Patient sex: M
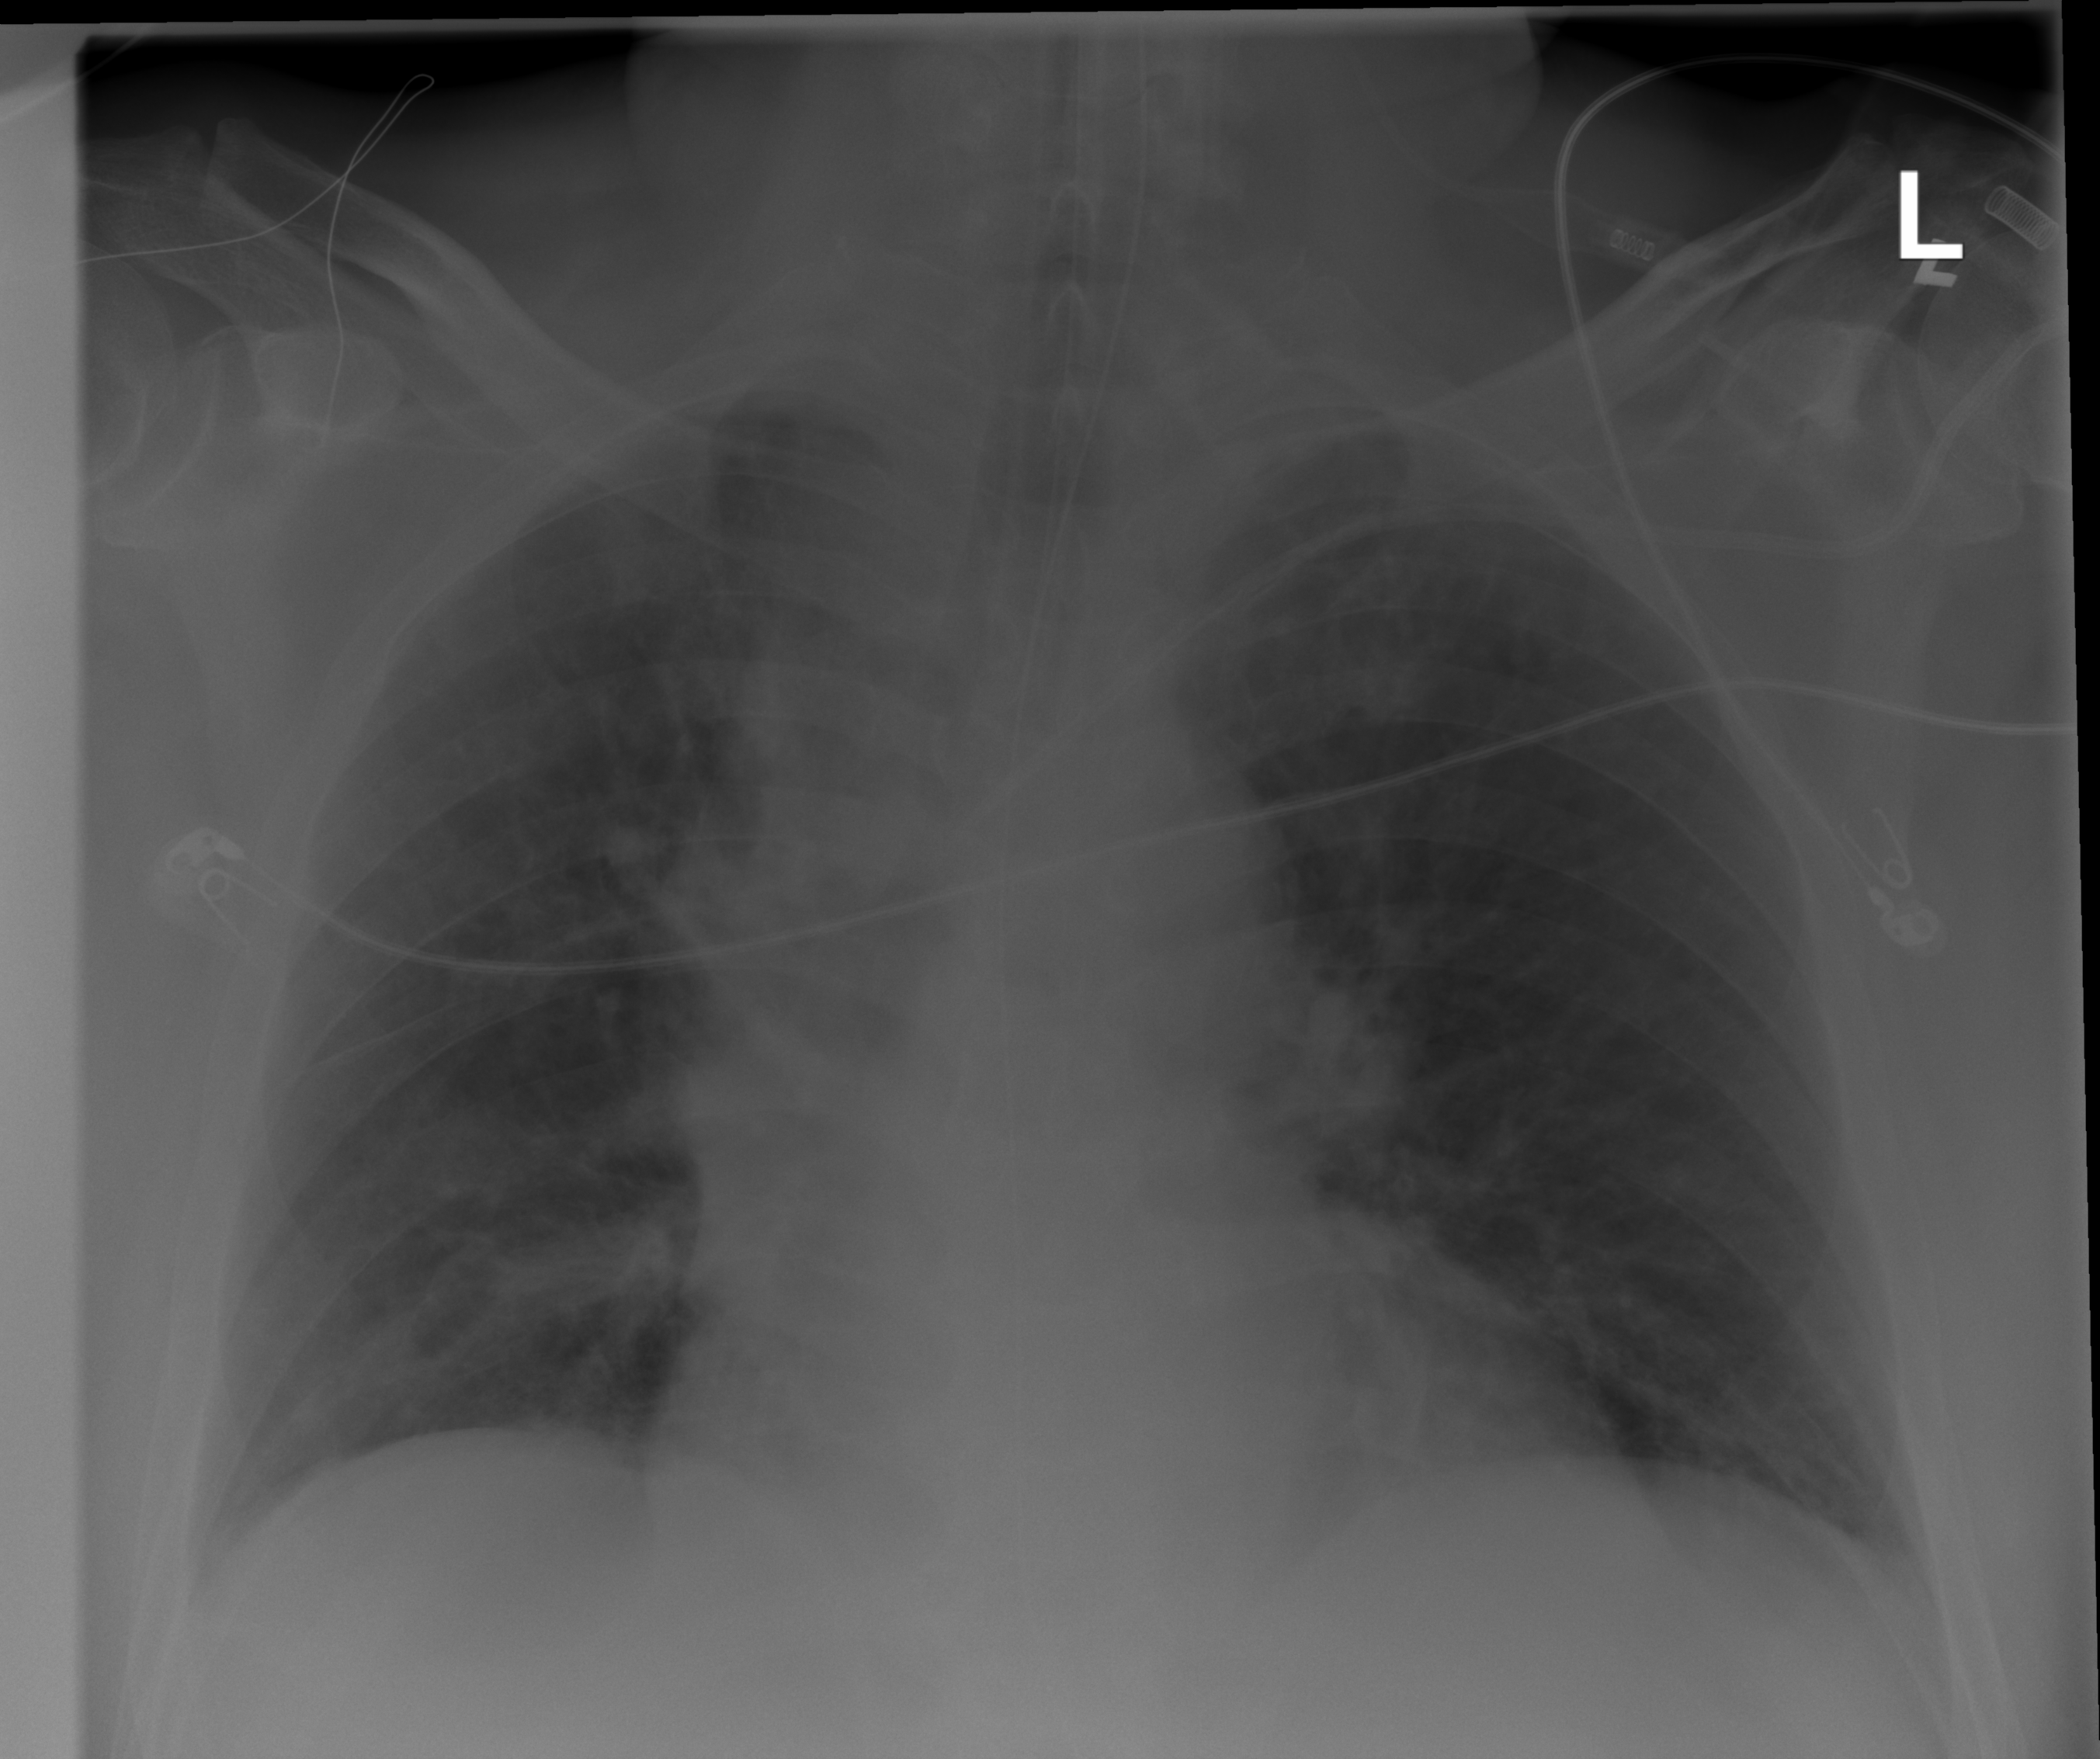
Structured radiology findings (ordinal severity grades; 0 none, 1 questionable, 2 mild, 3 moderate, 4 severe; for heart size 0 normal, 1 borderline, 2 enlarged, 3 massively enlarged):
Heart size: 2
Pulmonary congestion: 2
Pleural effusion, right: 0
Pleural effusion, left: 0
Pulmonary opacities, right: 0
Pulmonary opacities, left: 0
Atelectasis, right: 2
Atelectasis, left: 0